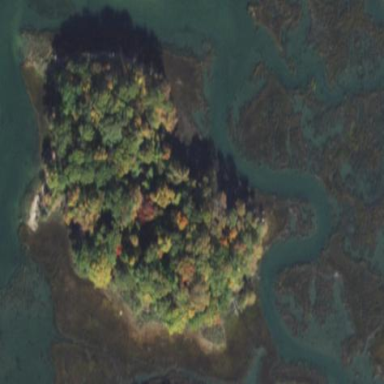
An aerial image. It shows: Island covered with woodland.